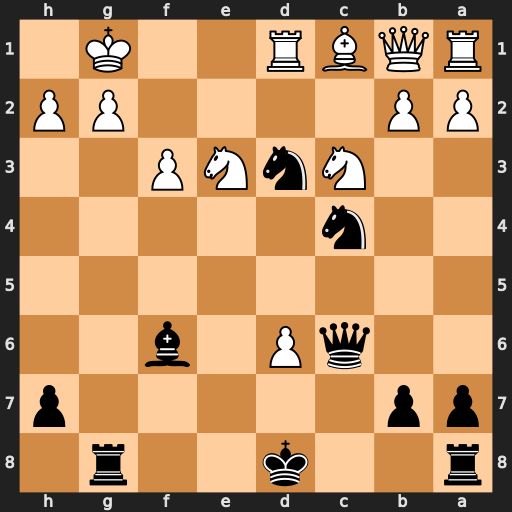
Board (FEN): r2k2r1/pp5p/2qP1b2/8/2n5/2NnNP2/PP4PP/RQBR2K1
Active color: b
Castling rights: -
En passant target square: -
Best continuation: Nxe3 Bxe3 Qxf3 Qc2 Qxe3+ Kh1 Nf2+ Qxf2 Qxf2